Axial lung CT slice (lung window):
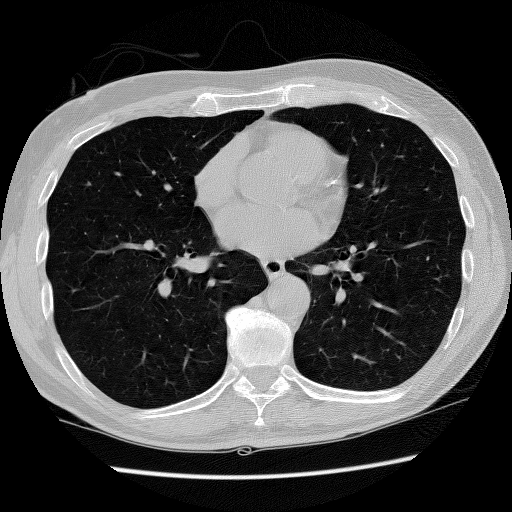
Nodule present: no